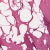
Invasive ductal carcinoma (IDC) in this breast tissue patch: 0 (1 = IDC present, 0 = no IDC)